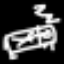
Label: bed